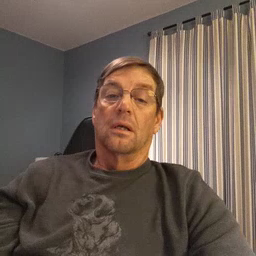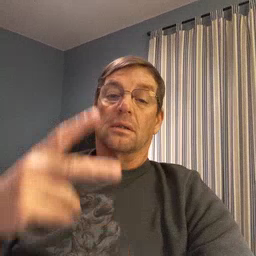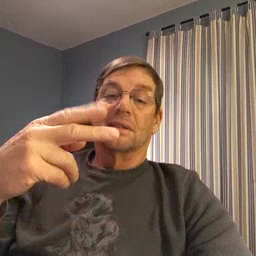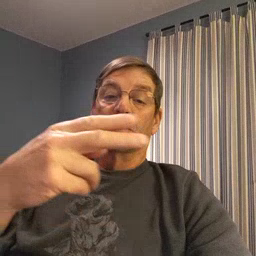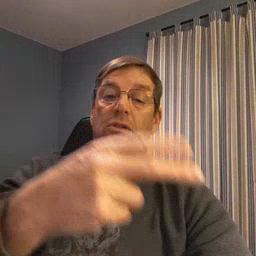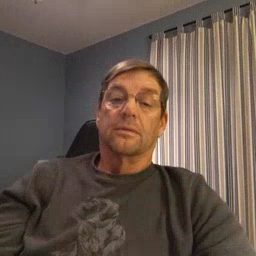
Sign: scissors